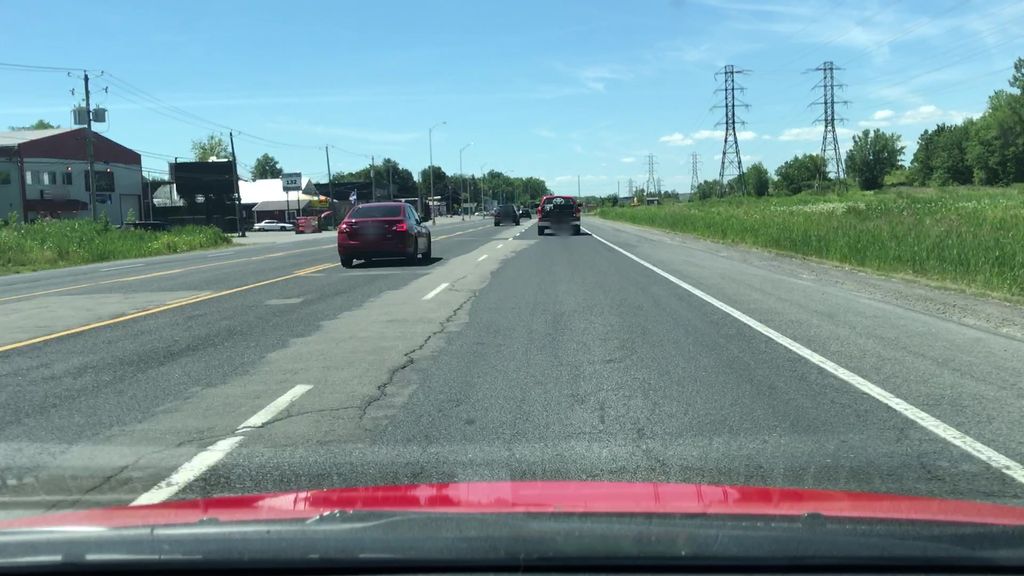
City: montreal